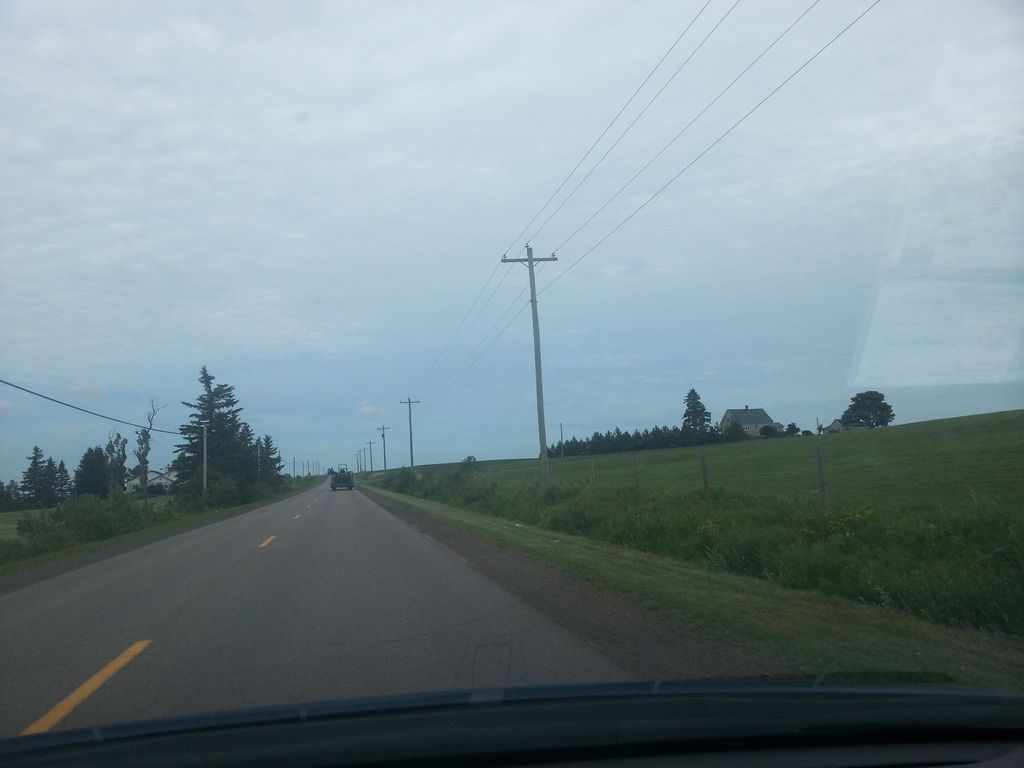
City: charlottetown